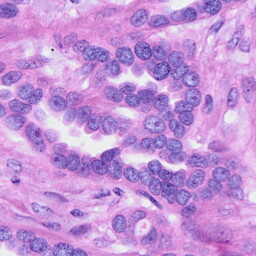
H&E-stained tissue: Ovarian